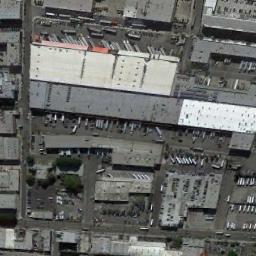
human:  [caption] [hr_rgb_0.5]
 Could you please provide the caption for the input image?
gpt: In an industrial area, There are factories and roads, There are planned parking lots, And items are parked .

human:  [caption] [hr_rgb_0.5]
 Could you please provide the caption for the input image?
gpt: The industrial area has lots of industrial equipment and some workshops .

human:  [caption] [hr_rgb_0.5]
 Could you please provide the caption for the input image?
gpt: There are not many houses in the industrial area .

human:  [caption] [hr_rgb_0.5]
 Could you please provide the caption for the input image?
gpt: There are many houses of different shapes and sizes in the industrial zone .

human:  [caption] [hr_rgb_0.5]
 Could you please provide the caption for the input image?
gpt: There are many gray buildings and a white building on the industrial area .